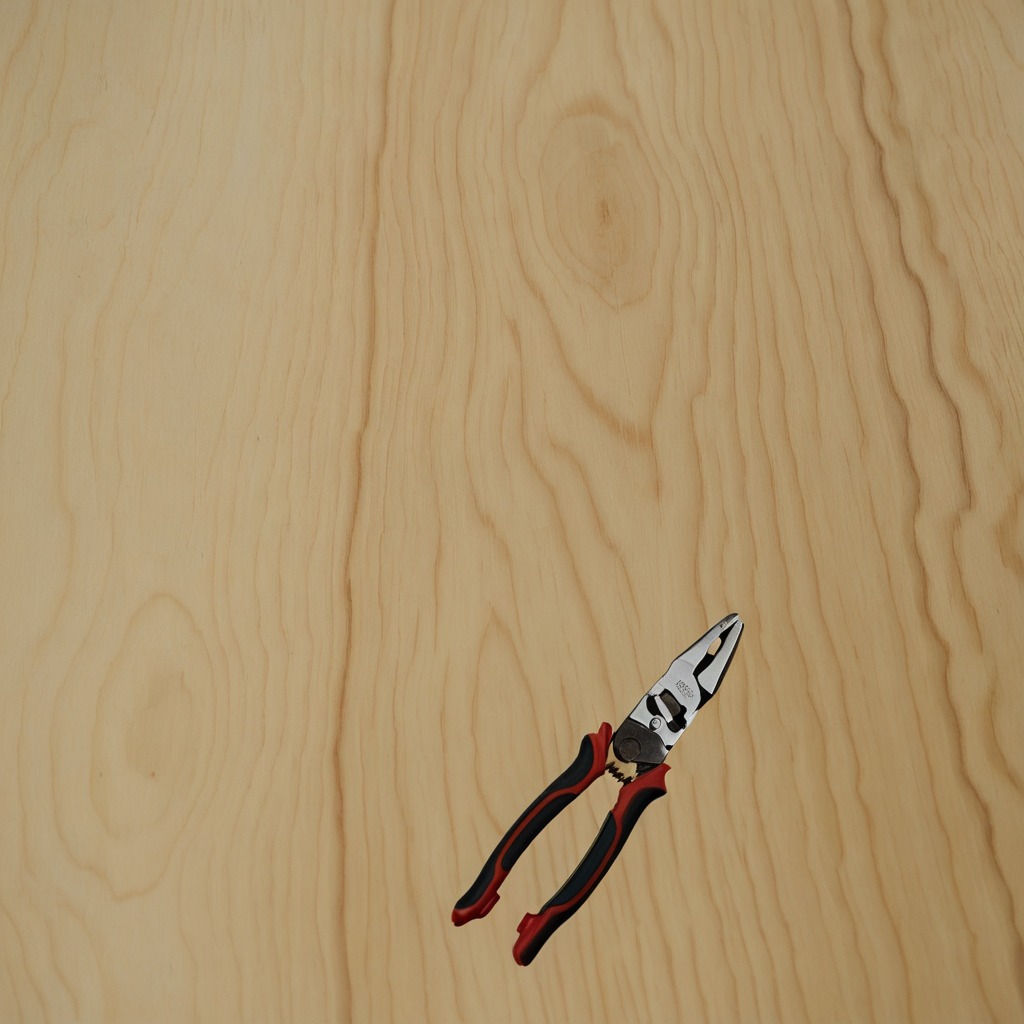
A plier is lying on a plywood surface in a paint workshop lit by afternoon window light.